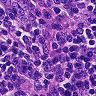
Metastatic tissue present: yes